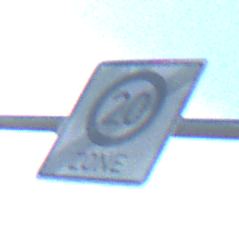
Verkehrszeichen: EndeZone20
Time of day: Night
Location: Outdoor (Nature)
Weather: PartlyCloudy
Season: NotSpecified
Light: Natural